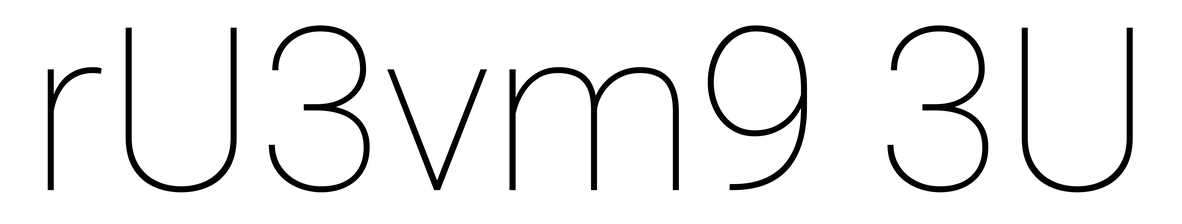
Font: Roboto_Thin